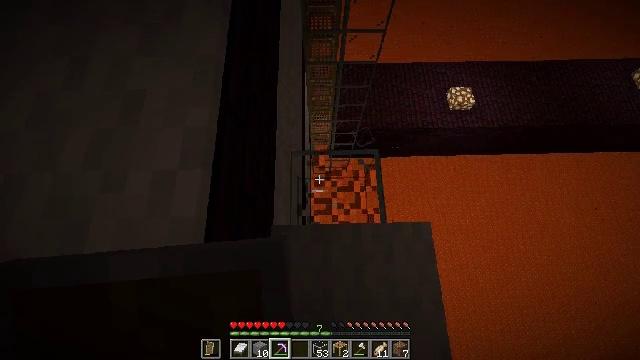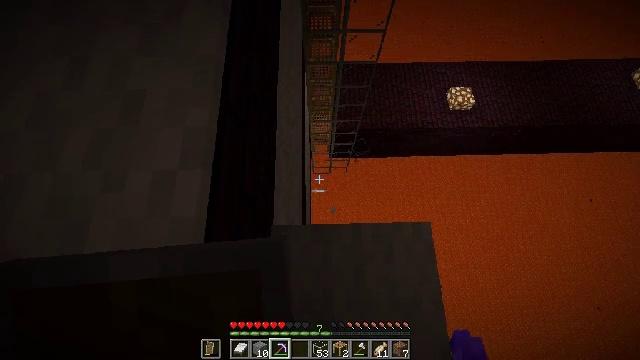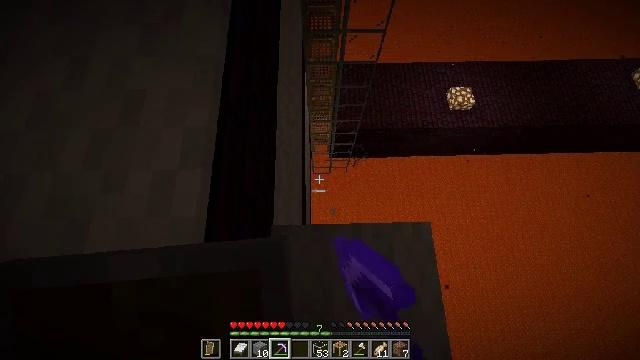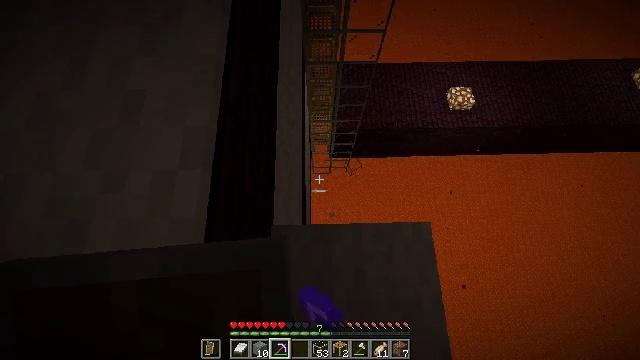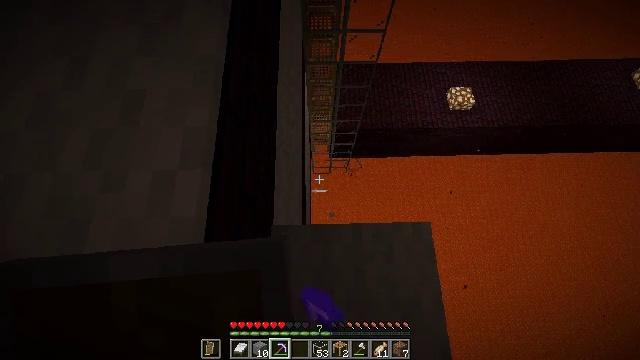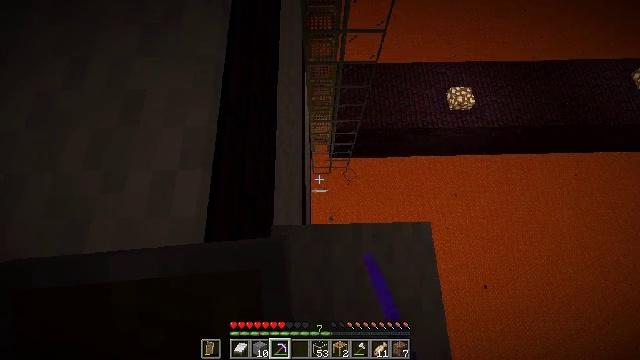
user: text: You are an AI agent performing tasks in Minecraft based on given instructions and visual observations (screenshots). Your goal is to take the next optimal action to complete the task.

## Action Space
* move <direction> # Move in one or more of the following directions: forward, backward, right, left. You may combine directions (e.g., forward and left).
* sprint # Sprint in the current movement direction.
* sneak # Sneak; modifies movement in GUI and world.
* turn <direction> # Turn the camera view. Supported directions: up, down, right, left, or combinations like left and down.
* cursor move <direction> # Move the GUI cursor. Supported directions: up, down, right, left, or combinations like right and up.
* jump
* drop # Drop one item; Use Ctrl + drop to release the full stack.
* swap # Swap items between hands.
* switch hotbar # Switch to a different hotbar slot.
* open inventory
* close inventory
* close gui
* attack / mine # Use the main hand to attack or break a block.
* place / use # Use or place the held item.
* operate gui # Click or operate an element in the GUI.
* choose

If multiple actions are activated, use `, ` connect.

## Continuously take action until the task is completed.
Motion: motion action
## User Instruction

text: Shatter the glass to collect it.
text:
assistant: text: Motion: attack / mine
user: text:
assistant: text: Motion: attack / mine
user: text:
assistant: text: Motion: attack / mine
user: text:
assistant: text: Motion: attack / mine
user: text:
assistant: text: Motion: attack / mine
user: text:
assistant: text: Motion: attack / mine